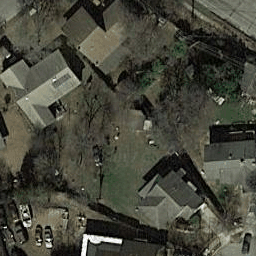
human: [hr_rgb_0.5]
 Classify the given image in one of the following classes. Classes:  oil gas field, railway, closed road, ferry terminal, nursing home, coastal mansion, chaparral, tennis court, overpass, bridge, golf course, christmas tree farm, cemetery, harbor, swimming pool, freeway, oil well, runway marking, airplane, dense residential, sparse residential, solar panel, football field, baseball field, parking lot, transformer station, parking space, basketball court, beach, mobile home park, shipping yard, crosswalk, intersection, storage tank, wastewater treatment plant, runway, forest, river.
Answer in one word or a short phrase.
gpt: dense residential